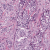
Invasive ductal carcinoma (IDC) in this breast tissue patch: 1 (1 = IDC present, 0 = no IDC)